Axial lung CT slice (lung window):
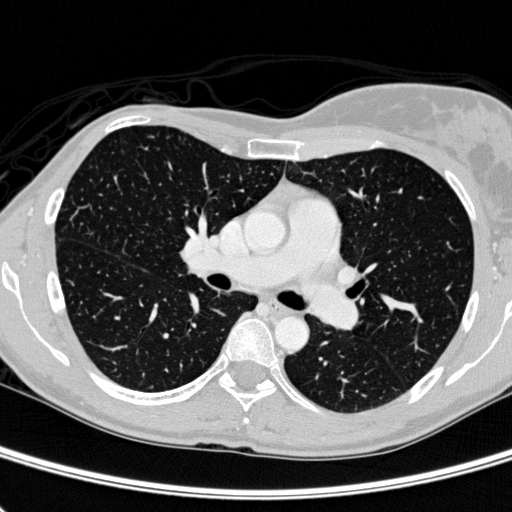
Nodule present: no